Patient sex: F
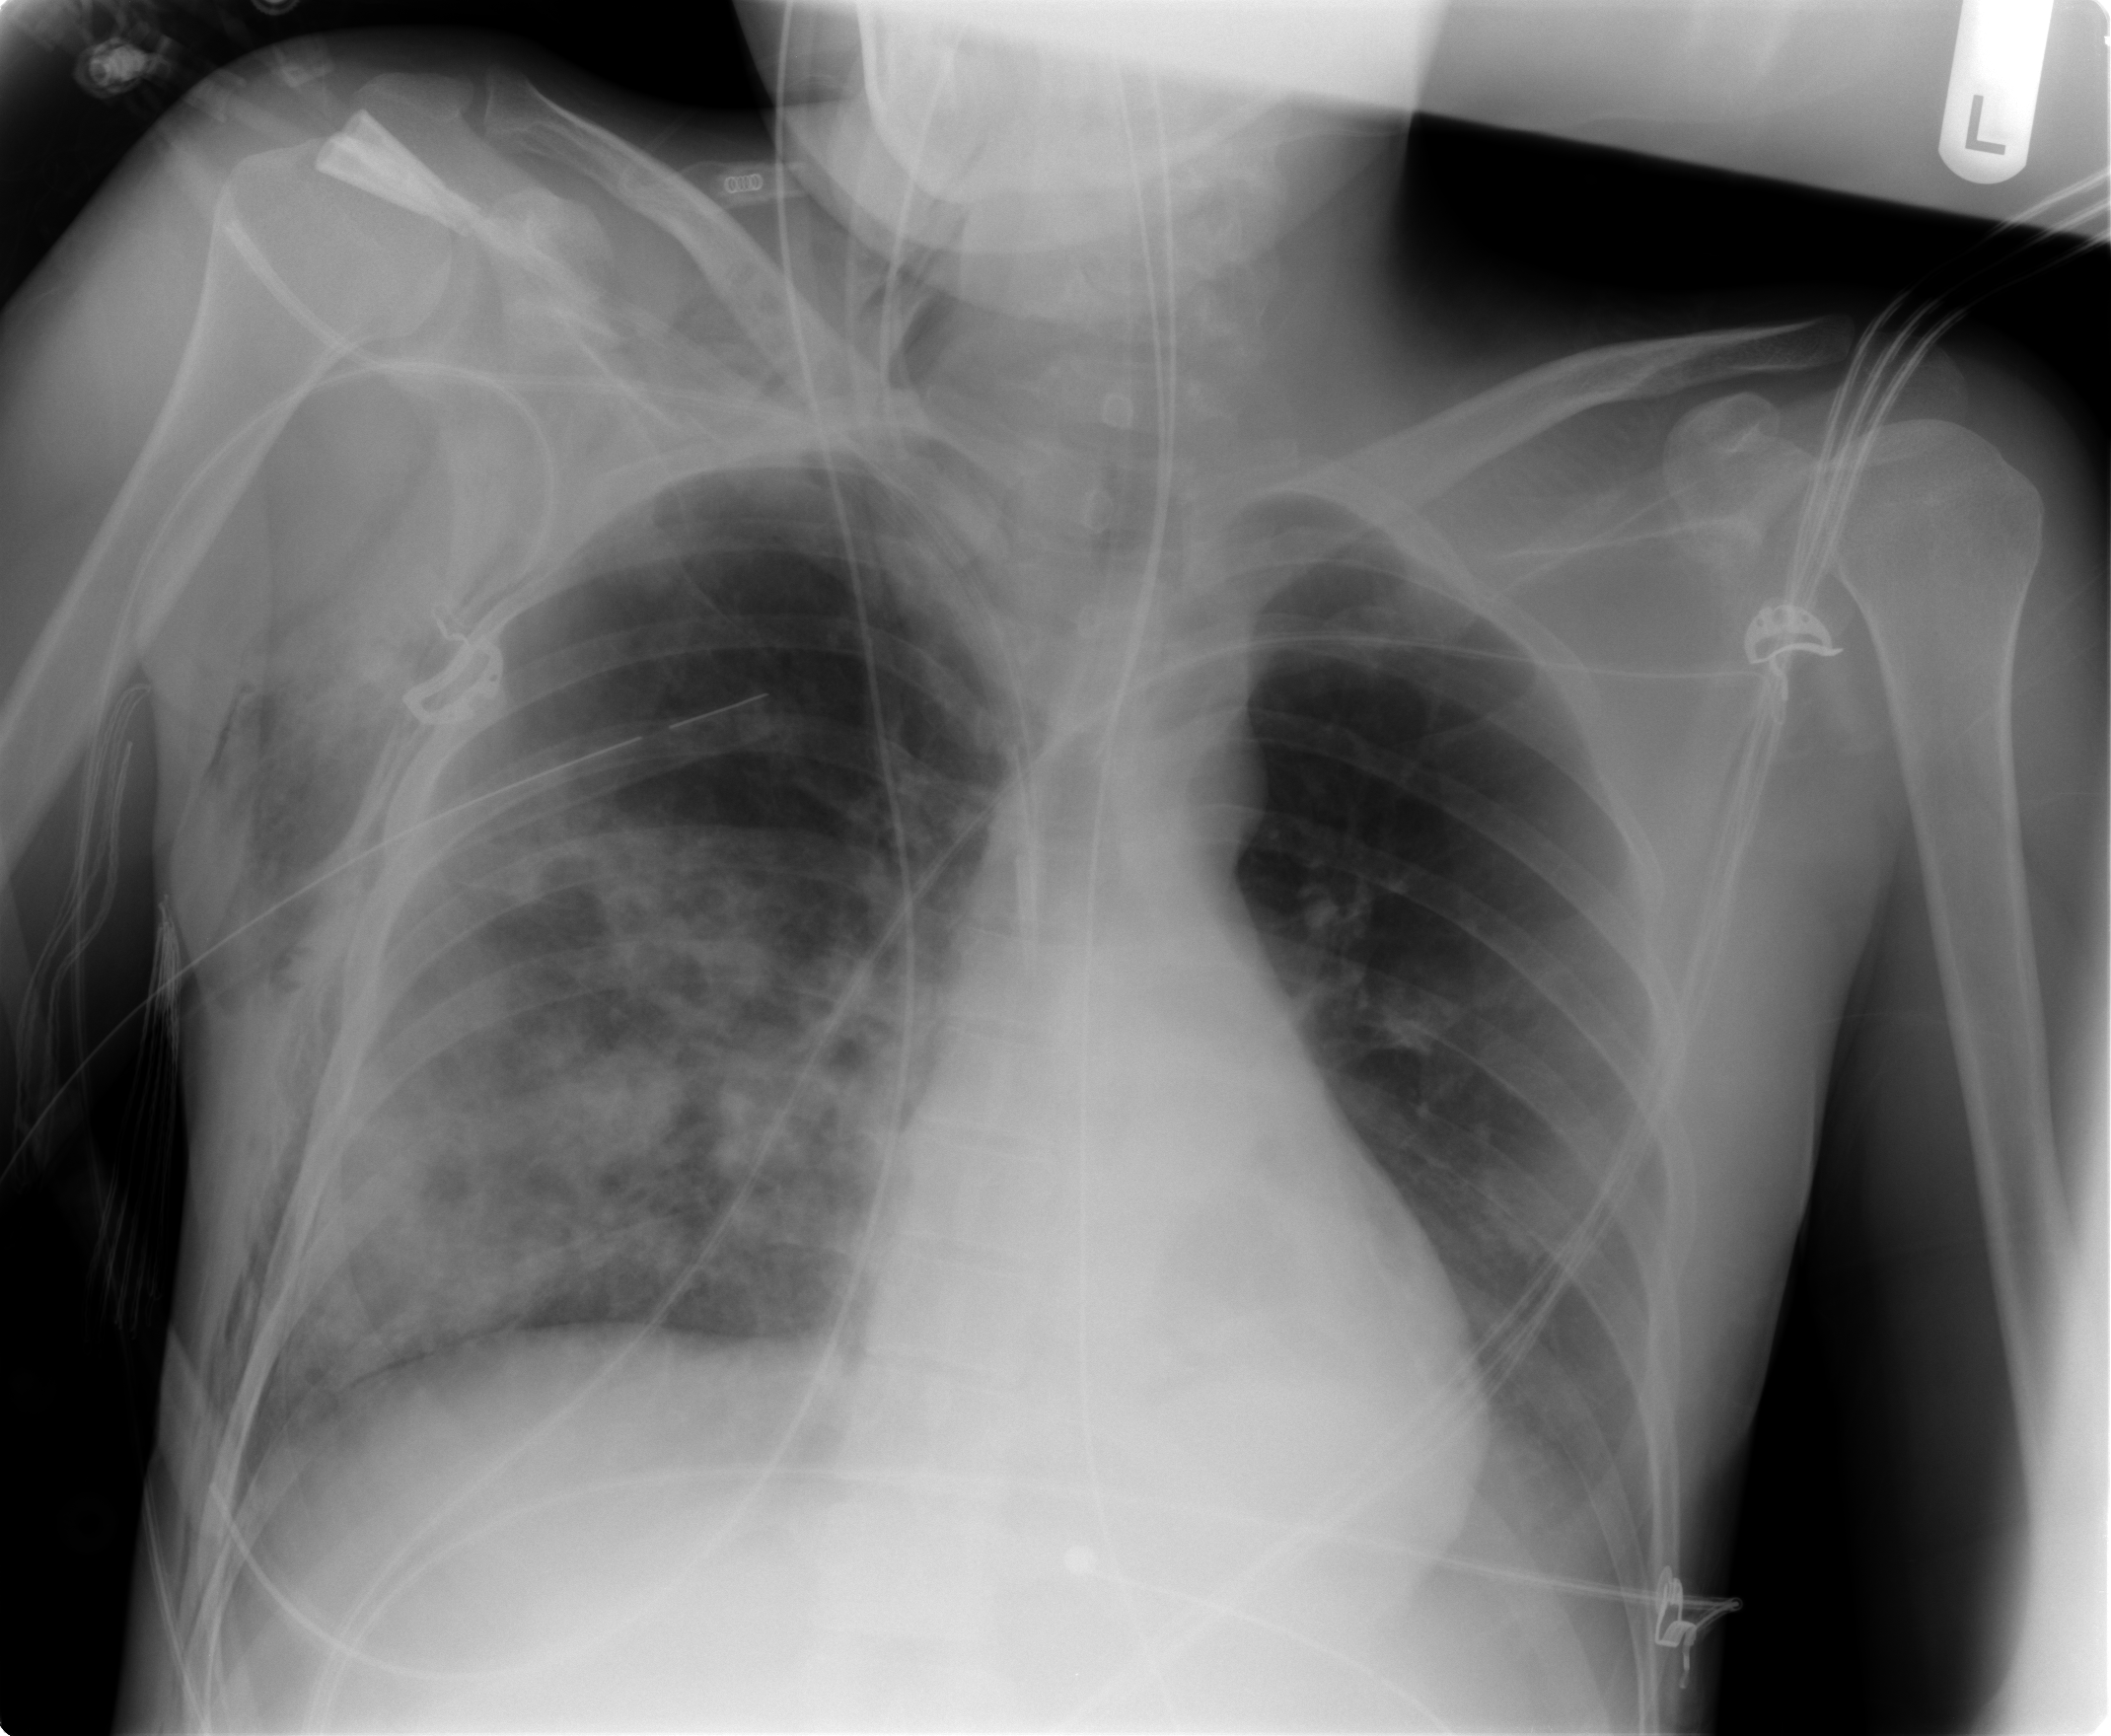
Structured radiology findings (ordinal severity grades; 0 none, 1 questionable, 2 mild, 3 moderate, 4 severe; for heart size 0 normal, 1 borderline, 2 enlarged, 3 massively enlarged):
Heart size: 0
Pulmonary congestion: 0
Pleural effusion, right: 0
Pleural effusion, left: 1
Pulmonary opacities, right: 3
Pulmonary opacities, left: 0
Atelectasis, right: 2
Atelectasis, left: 2